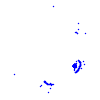
Particle: electron